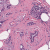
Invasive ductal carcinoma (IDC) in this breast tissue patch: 0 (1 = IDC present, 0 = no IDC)